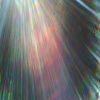
Label: sunburn